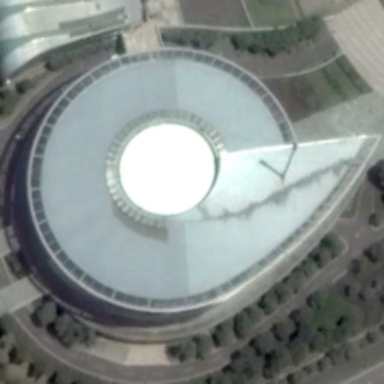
Many green trees are around a center building .